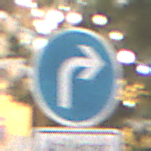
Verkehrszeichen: VorgeschriebeneFahrtrichtungRechts
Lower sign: PersonengruppenFrei1
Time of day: Night
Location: Outdoor (Urban)
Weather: Overcast
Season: Winter
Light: Artificial